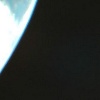
Label: space